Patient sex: M
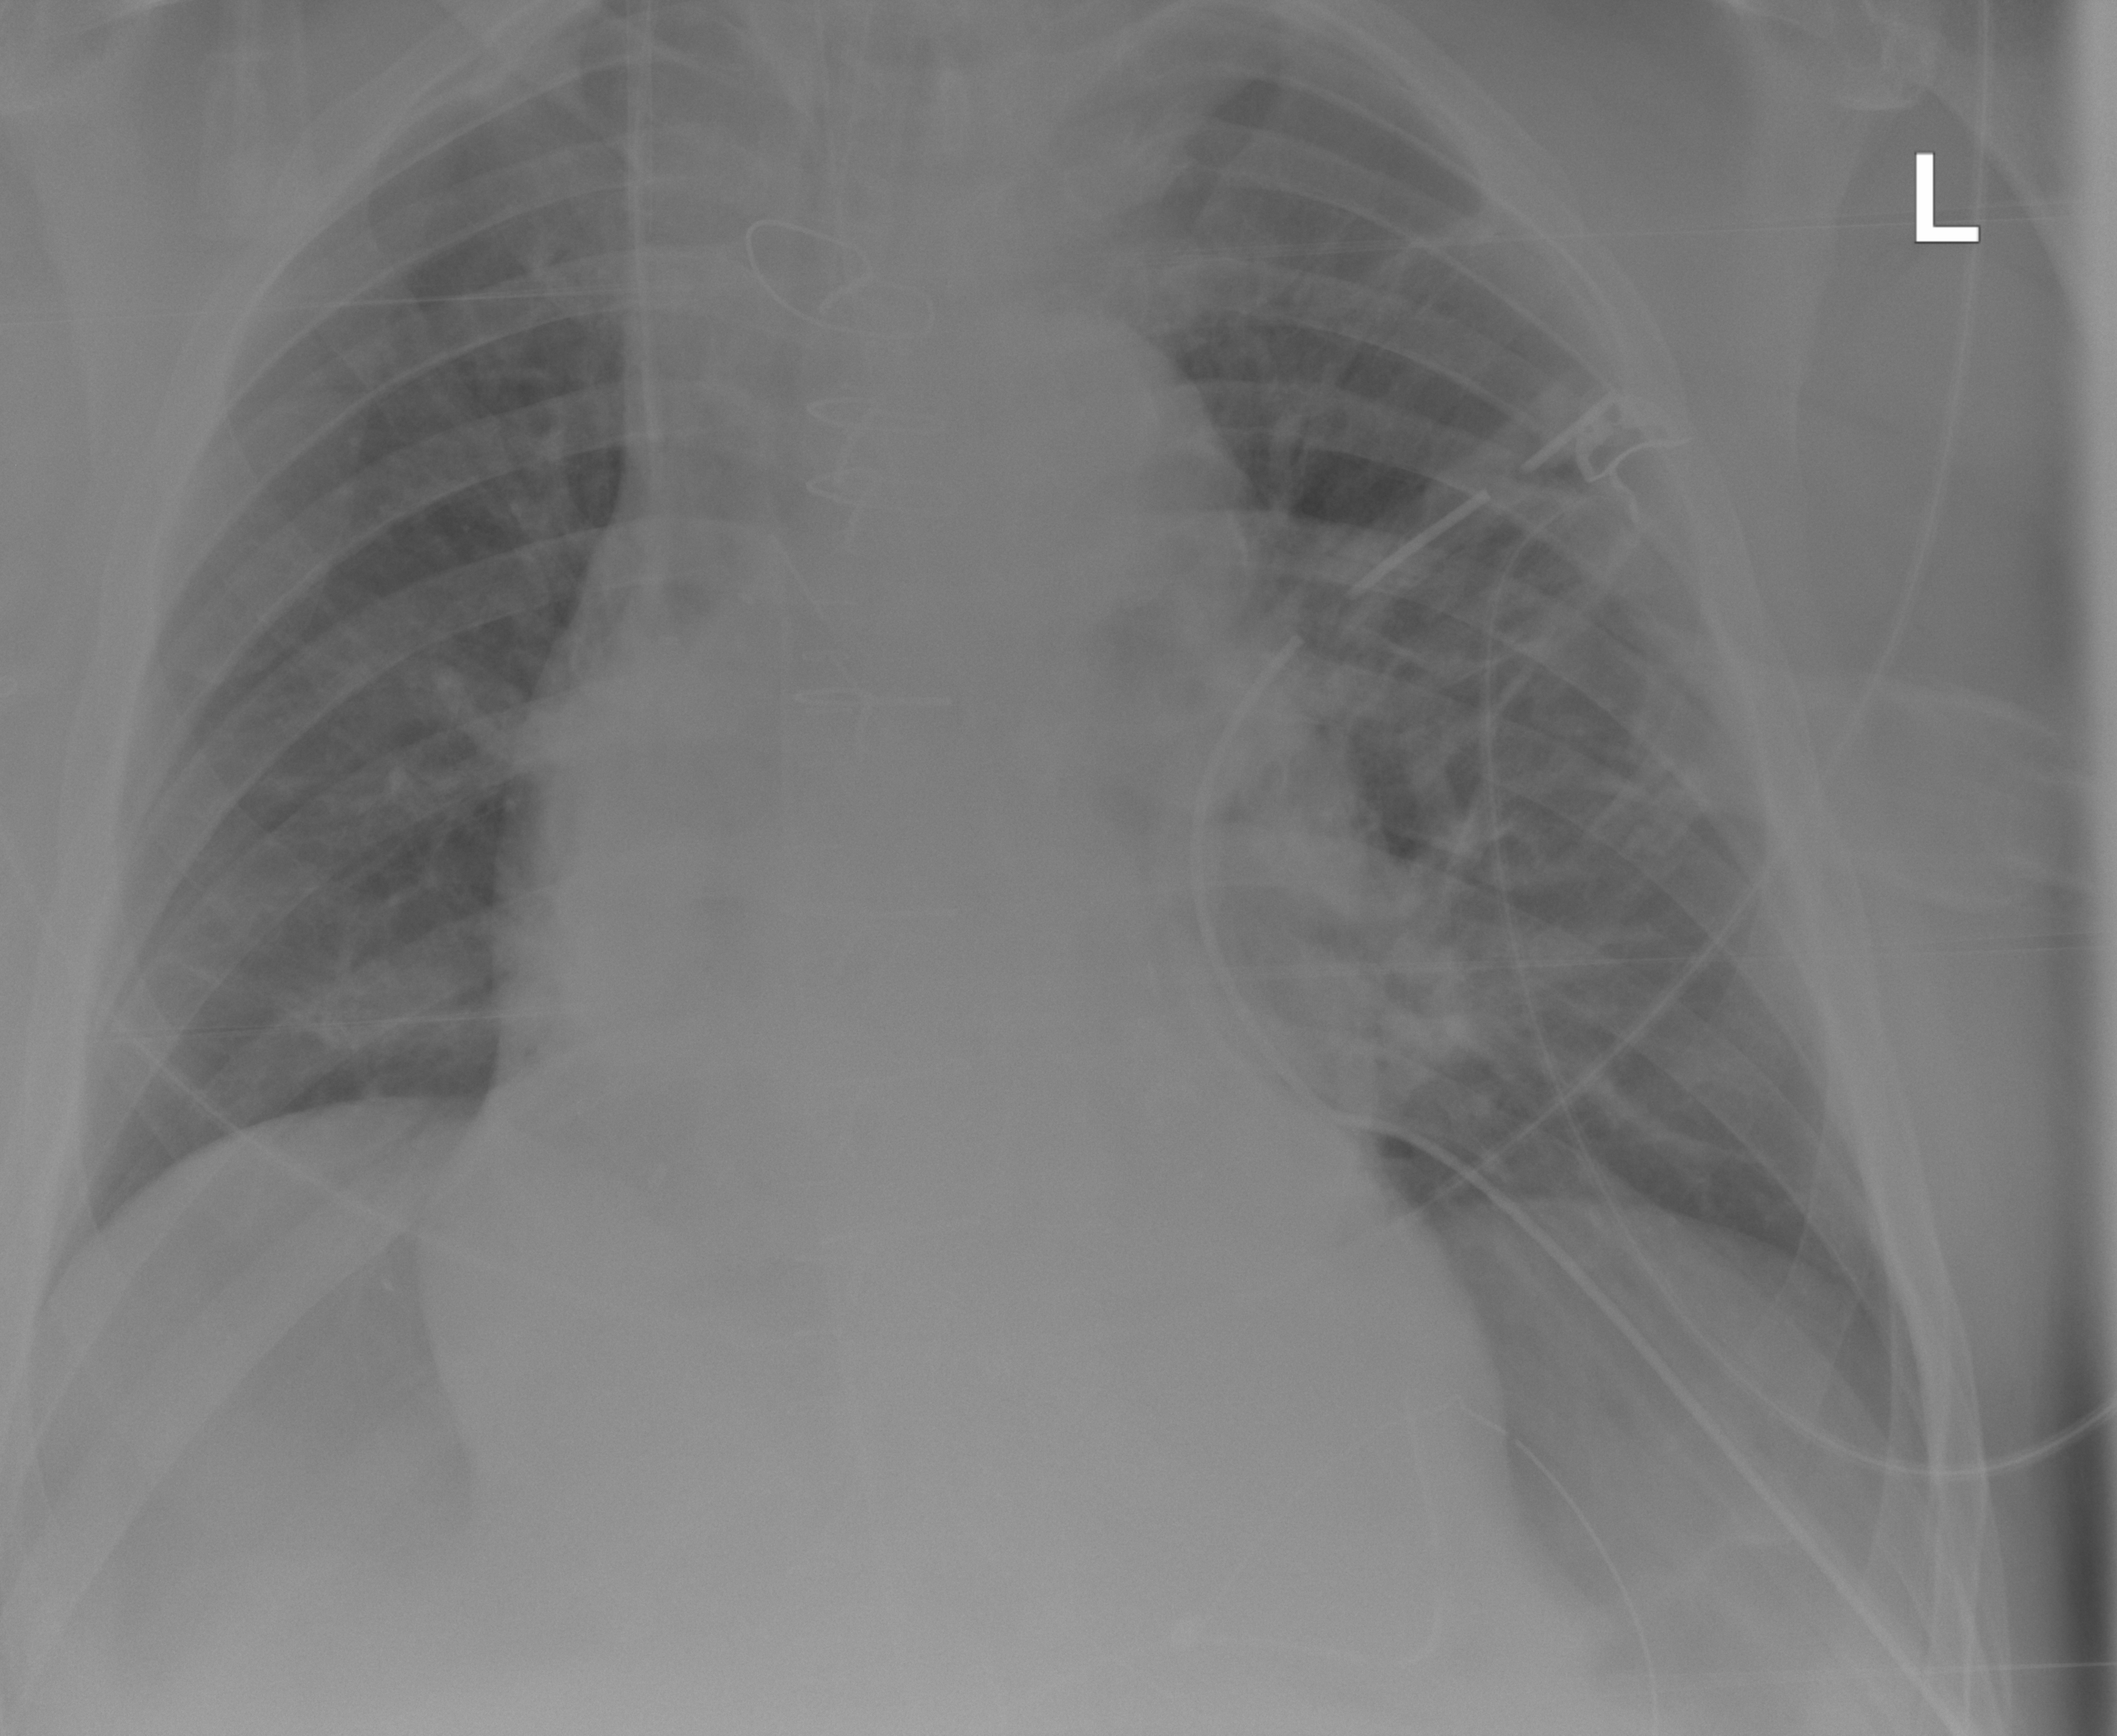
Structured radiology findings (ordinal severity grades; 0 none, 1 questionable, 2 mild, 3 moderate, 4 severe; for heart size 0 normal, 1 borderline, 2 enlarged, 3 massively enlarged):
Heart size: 1
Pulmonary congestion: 2
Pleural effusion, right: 0
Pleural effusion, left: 0
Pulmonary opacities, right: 0
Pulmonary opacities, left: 0
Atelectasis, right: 2
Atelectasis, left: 2